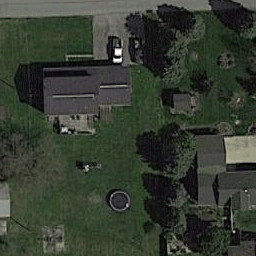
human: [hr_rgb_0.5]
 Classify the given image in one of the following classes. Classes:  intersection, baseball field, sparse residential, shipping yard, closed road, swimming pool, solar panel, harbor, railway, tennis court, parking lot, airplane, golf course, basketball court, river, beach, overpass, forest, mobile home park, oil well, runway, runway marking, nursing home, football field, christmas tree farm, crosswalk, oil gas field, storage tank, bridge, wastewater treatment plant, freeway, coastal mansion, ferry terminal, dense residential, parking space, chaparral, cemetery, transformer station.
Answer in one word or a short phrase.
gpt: sparse residential